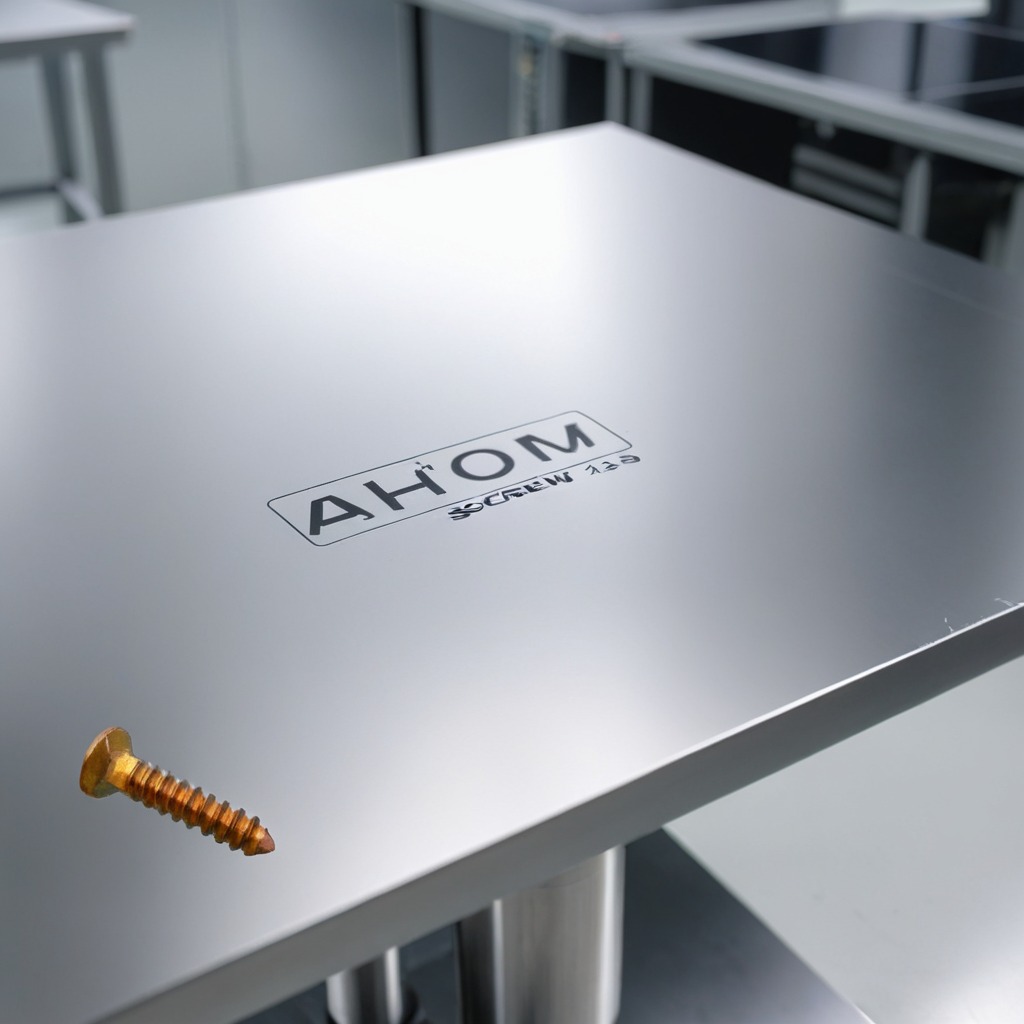
A metal screw is lying on the stainless steel table in a high-end prototyping lab.